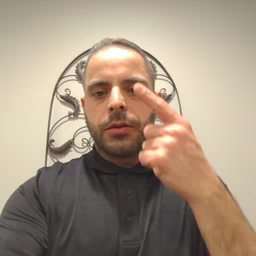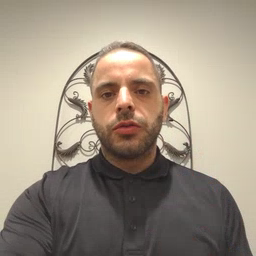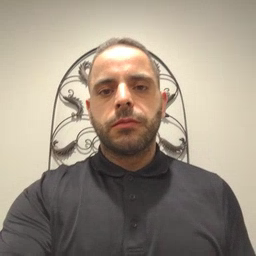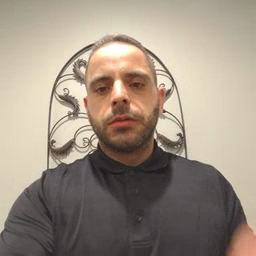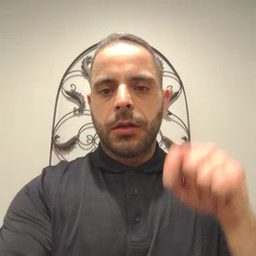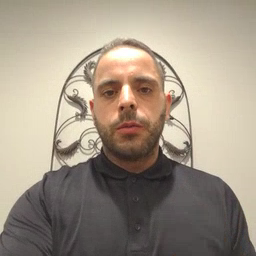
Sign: down